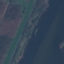
Land use / land cover: River